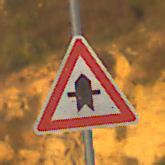
Verkehrszeichen: Vorfahrt
Umgebung: Outdoor, RoadRail
Tageszeit: SunriseSunset
Wetter: PartlyCloudy
Licht: Natural
Jahreszeit: NotSpecified
Kontrast: HighContrast